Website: apple
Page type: cross-sells
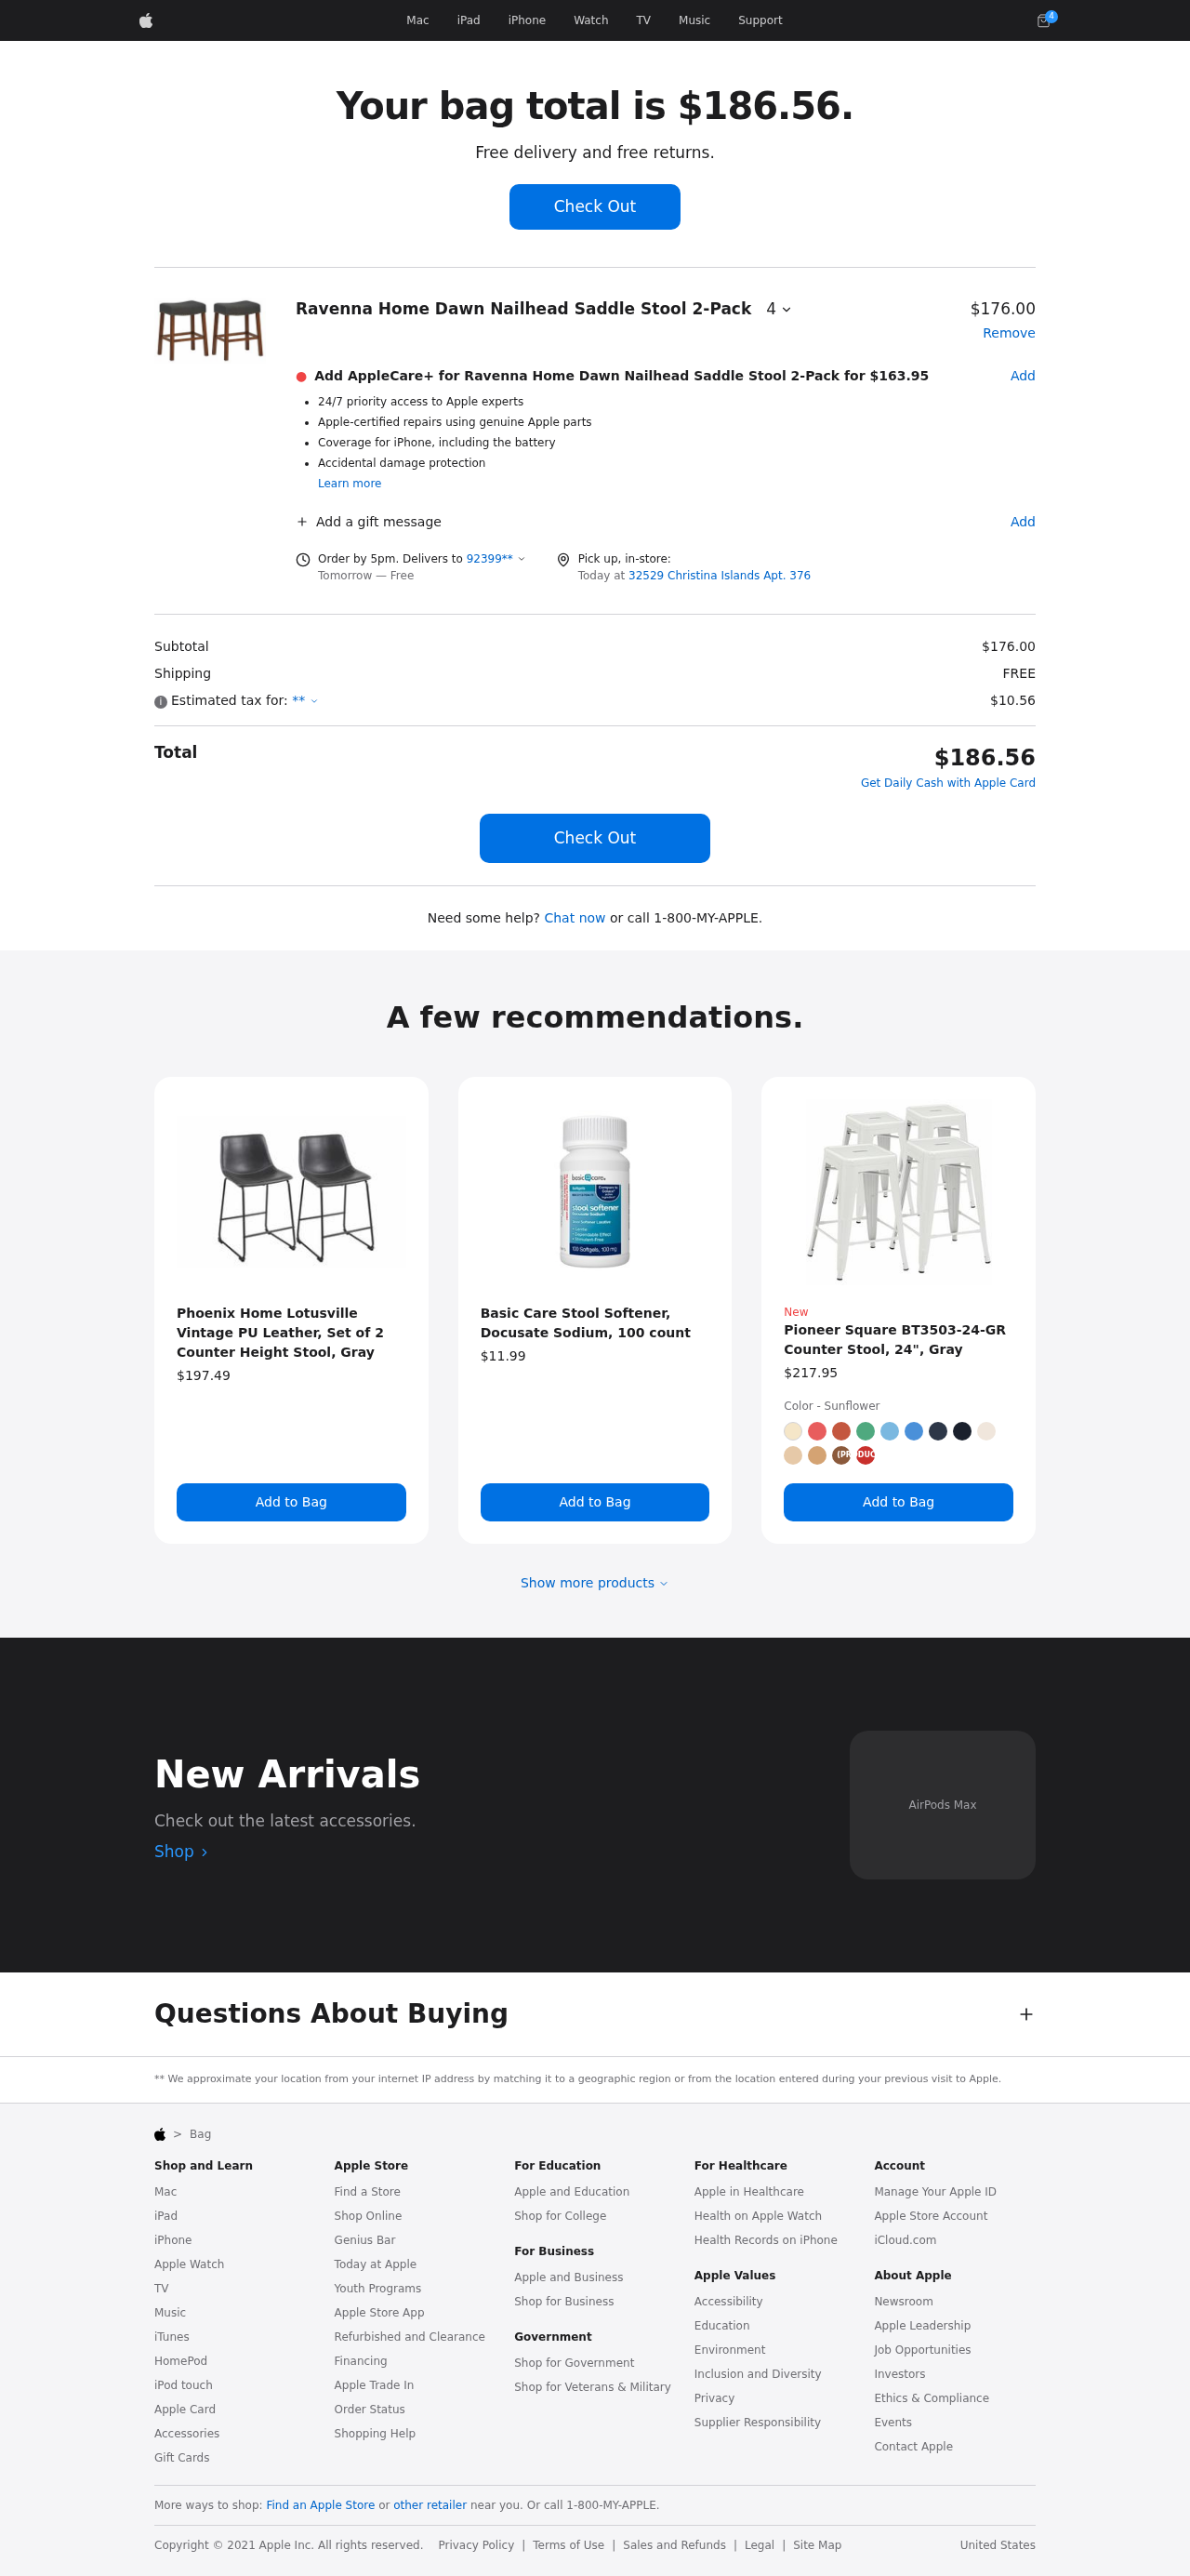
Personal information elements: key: PII_LOCATION1_STREET
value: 32529 Christina Islands Apt. 376
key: PII_POSTCODE
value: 92399
Product elements: key: PRODUCT1_NAME
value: Ravenna Home Dawn Nailhead Saddle Stool 2-Pack
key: PRODUCT1_PRICE
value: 176
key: PRODUCT1_QUANTITY
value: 4
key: PRODUCT2_NAME
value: Phoenix Home Lotusville Vintage PU Leather, Set of 2 Counter Height Stool, Gray
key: PRODUCT2_PRICE
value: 197.49
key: PRODUCT3_NAME
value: Basic Care Stool Softener, Docusate Sodium, 100 count
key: PRODUCT3_PRICE
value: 11.99
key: PRODUCT4_NAME
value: Pioneer Square BT3503-24-GR Counter Stool, 24", Gray
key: PRODUCT4_PRICE
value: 217.95
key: PRODUCT5_PRICE
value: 163.95
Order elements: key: ORDER_NUM_ITEMS
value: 4
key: ORDER_TOTAL
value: $186.56
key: ORDER_TOTAL
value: Your bag total is $186.56.
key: ORDER_DELIVERY_DATE
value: Tomorrow — Free
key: ORDER_SUBTOTAL
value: $176.00
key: ORDER_SHIPPING_COST
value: FREE
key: ORDER_TAX
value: $10.56